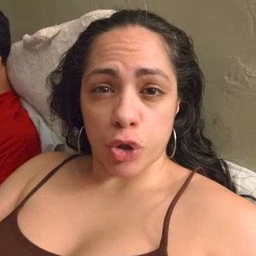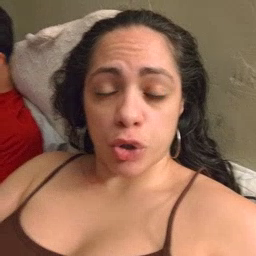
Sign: after